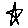
Label: star